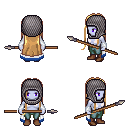
a pixel art fantasy rpg character, female body template, dark elf, purple skin, white trimmed cape, teal pants, light blonde extra-long hairstyle, chain hood, white cloth bracers, brown shoes, spear, four views (front, back, left, right), 2x2 character sprite sheet, small pixel art, hard edges, no anti-aliasing